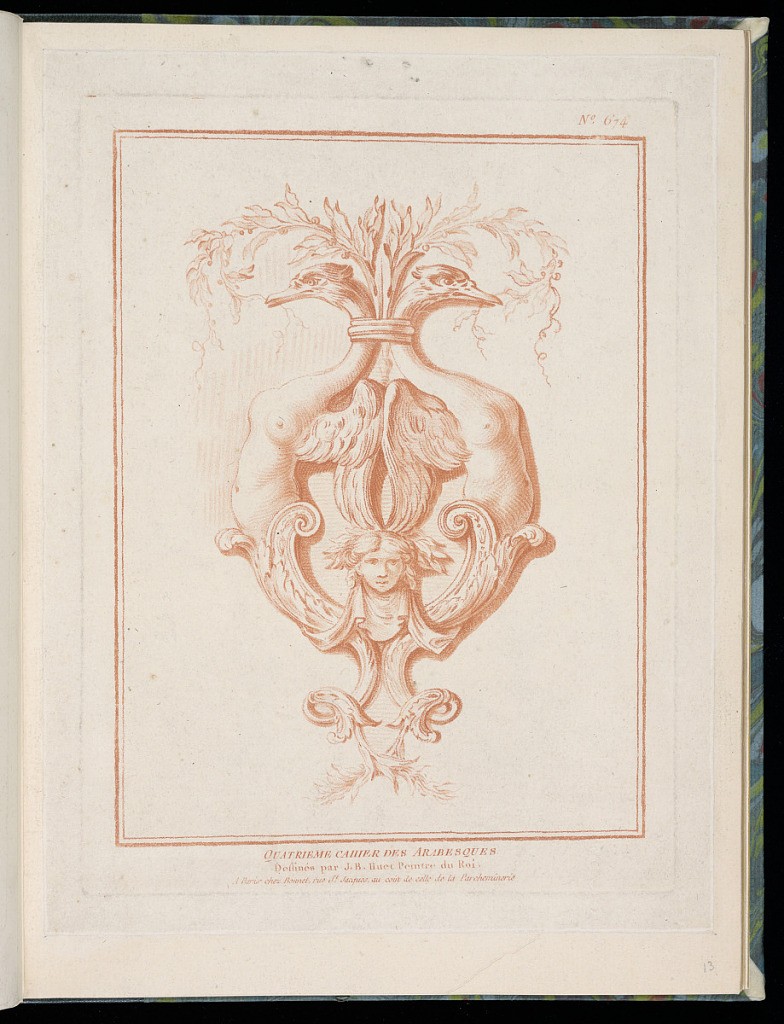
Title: Title Page
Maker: Jean-Baptiste Huet, French, 1745 – 1811
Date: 1776–89
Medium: Crayon manner etching in red ink on paper
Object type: Print
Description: Title page and arabesque ornament design featuring two winged female torsos with bird heads and scrolling leaves as legs, decorated with a mask (mascaron), and foliate branches. The plate is titled and numbered.